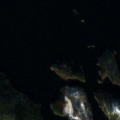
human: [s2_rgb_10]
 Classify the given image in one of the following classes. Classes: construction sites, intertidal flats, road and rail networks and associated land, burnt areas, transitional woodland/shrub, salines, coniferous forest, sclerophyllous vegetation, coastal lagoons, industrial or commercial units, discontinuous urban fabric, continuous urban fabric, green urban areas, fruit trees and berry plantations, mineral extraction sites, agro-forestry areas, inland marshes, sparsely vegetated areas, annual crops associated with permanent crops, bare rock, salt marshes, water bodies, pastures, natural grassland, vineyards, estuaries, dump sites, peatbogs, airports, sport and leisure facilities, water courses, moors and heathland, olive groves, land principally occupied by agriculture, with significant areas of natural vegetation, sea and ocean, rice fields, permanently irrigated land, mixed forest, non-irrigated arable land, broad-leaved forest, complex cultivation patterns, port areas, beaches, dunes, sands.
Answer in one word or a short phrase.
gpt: land principally occupied by agriculture, with significant areas of natural vegetation, coniferous forest, water bodies